Question: I am trying to color the x<0 region of a 2D plot, i.e, coloring the II and III region of the following picture

I have tried using
'''
set style fill transparent solid 0.5 noborder
[-100:0] x<0 fs solid 1.0 lc rgb "grey" notitle
'''
But it doesn't work, just gives a straight line instead of coloring the full halfplane. Any ideas?
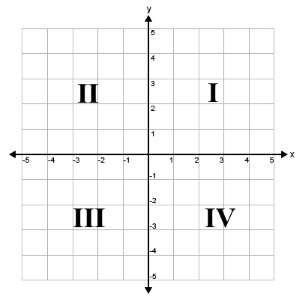
Answer: You could place a rectangle behind the plot. Check the following:
However, I haven't found out why the rectangle gets a border, although I specified 'set style fill solid 1.0 noborder'.
I still don't understand why gnuplot still draws a border. But I can get rid of the border when defining a fully transparent border, e.g. '0xff123456'.
'''
set obj 1 rect from graph 0,0 to first 0, graph 1 fc rgb 0xccff0000 behind
set obj 1 fs solid 1.0 border rgb 0xff123456
'''
'''
### half plot with colored background
reset session
set size ratio 1
set border 0
set xrange [-5:5]
set yrange [-5:5]
set xtics 1 axis
set ytics 1 axis
set xti
set grid x,y
set label 1 "I" at graph 0.75, graph 0.75 font ",20"
set label 2 "II" at graph 0.25, graph 0.75 font ",20"
set label 3 "III" at graph 0.25, graph 0.25 font ",20"
set label 4 "IV" at graph 0.75, graph 0.25 font ",20"
set obj 1 rect from graph 0,0 to first 0, graph 1 fc rgb 0xccff0000 behind
set obj 1 fs solid 1.0 border rgb 0xff123456
set xzeroaxis ls -1
set yzeroaxis ls -1
plot sin(x)
### end of code
'''
<URL>